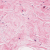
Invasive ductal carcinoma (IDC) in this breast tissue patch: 0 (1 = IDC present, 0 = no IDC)